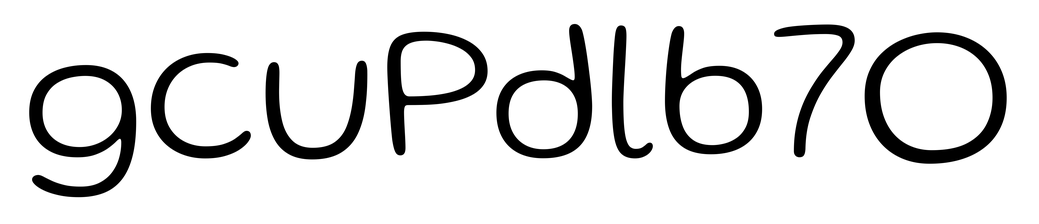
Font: Gluten_ExtraLight